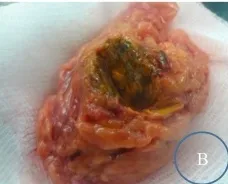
Opened.
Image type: medical_photograph (other_medical_photograph)